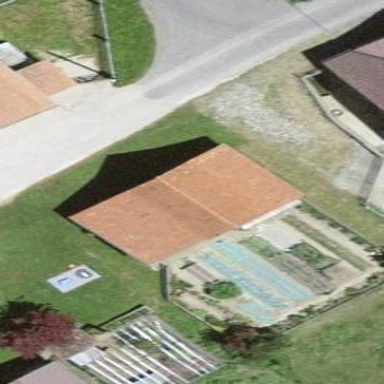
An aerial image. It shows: Barn.